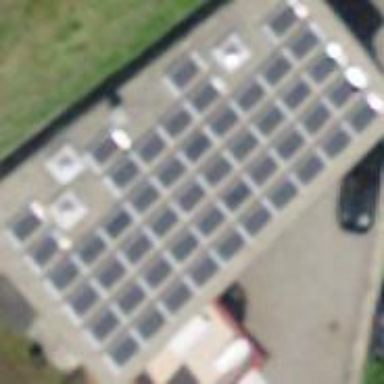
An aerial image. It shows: Solar power generator utilizing photovoltaic technology with solar photovoltaic panels.